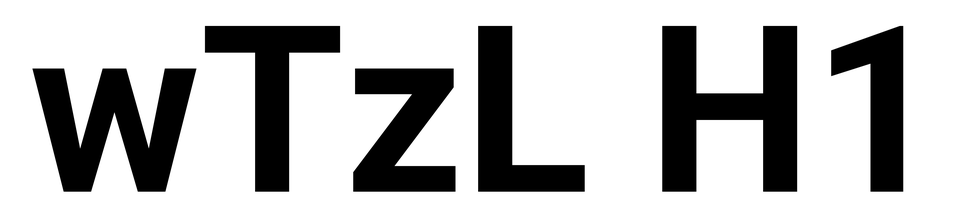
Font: Roboto_Bold